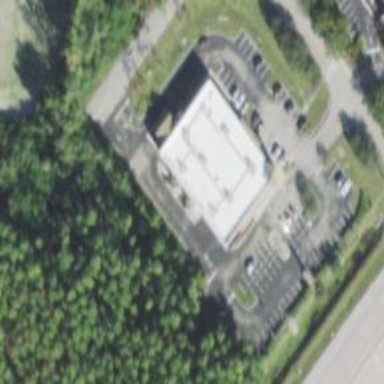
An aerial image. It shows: Retail building.